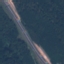
Land use / land cover: Highway